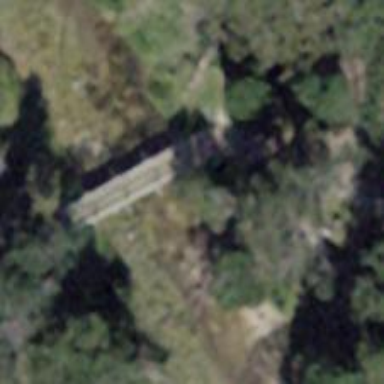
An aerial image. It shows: Path leading to bridge.